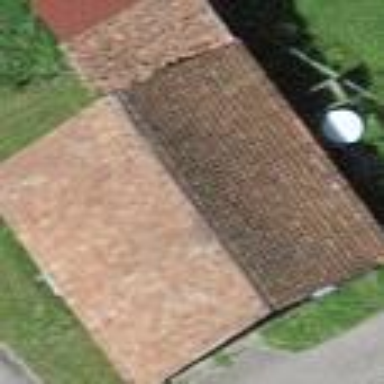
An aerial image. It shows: Rural barn.